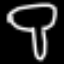
Label: mushroom